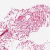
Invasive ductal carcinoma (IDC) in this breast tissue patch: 0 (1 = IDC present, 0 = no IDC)